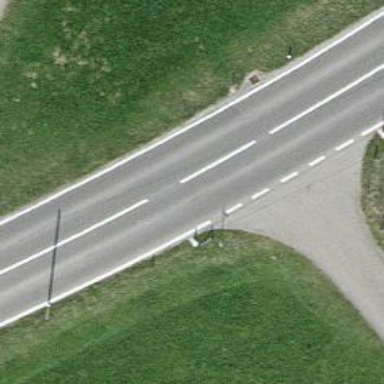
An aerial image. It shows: Secondary road with asphalt surface.